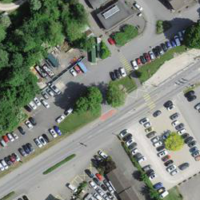
EUNIS habitat code: 53
Species observed at this site:
Hypericum perforatum